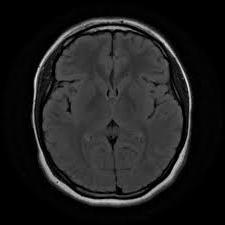
Label: notumor